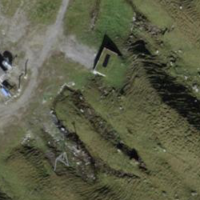
EUNIS habitat code: 23
Species observed at this site:
Tussilago farfara